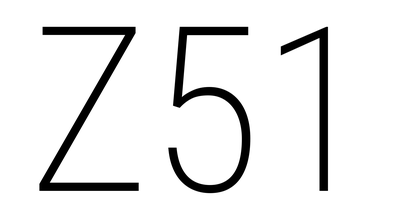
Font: Roboto_Condensed_ExtraLight